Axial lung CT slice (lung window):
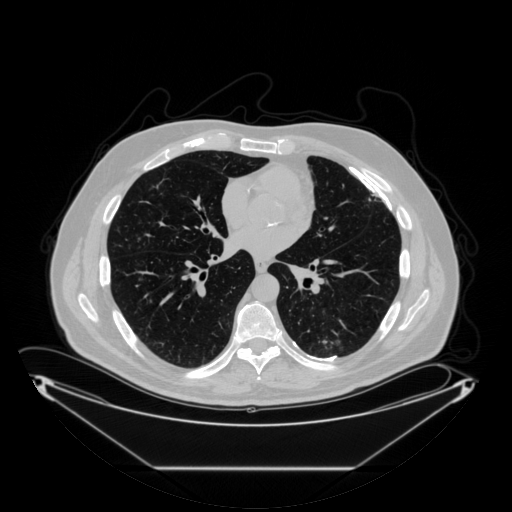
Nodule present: no